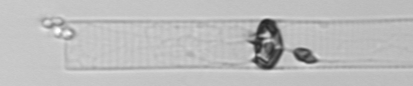
Label: Dactyliosolen_blavyanus